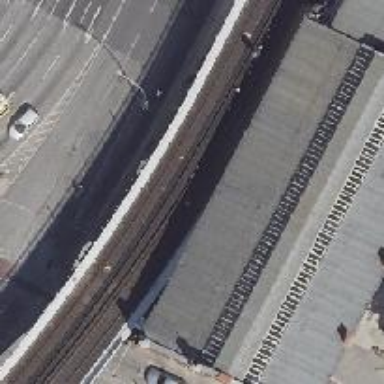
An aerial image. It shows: Rail track with electrification on top.